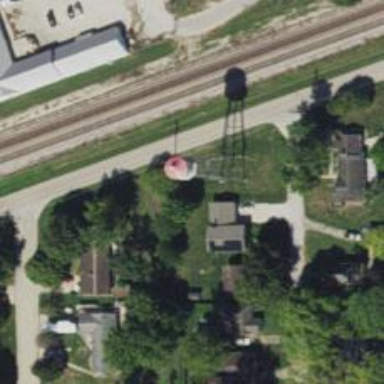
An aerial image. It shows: Water tower that is man-made.